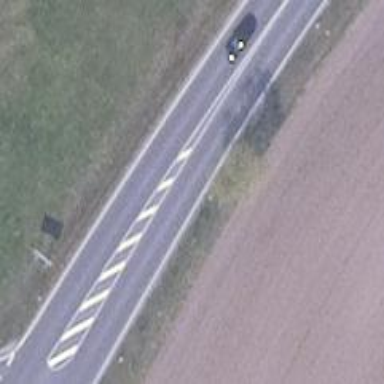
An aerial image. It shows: Asphalt road classified as primary highway.